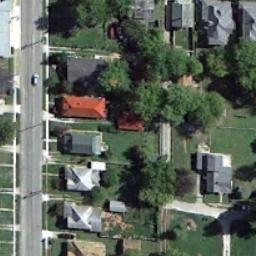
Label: medium_residential